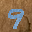
Label: 9